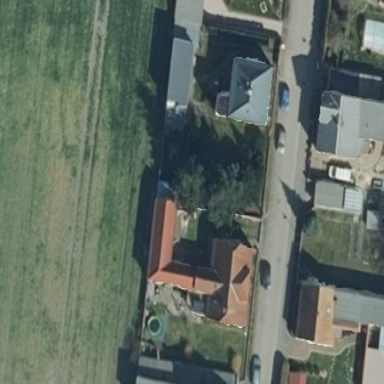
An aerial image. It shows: Simple house.